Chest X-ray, AP view. Patient: 76 years old, sex F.
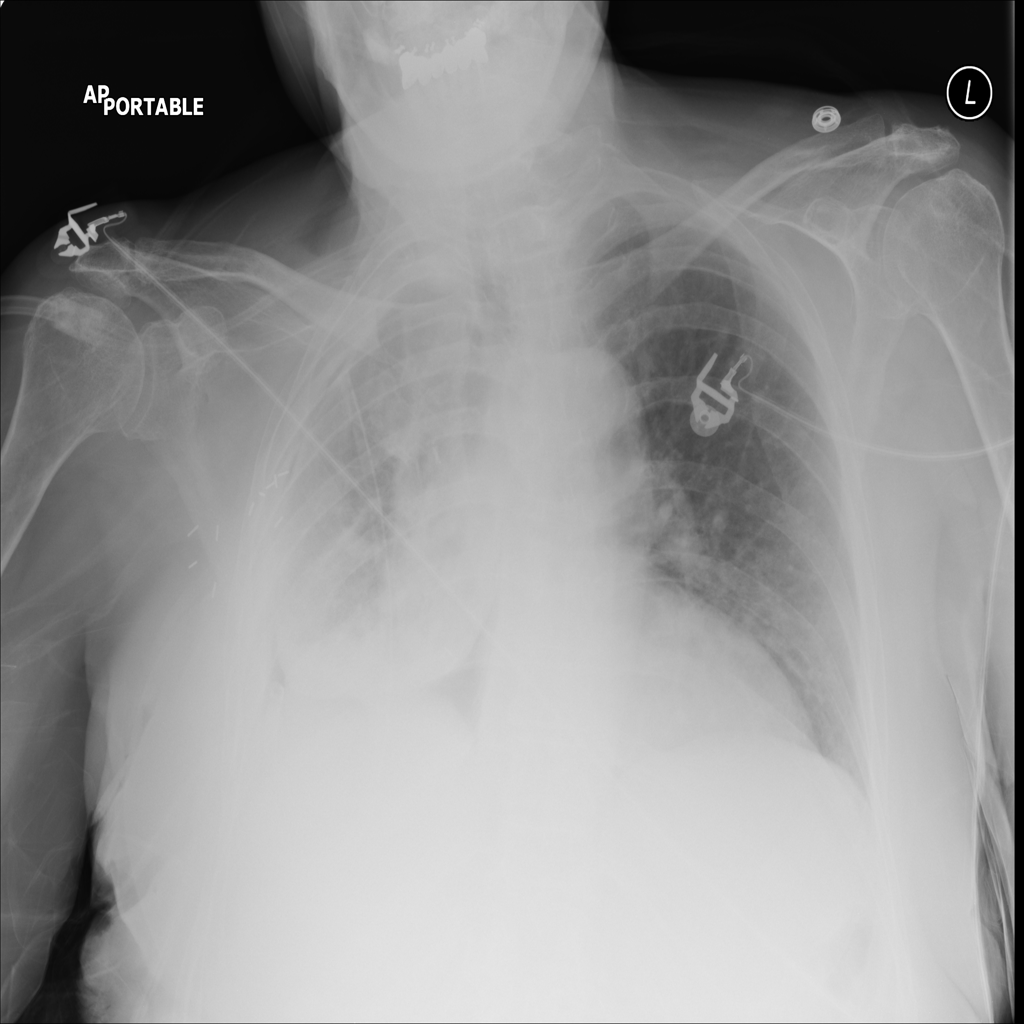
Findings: No Finding